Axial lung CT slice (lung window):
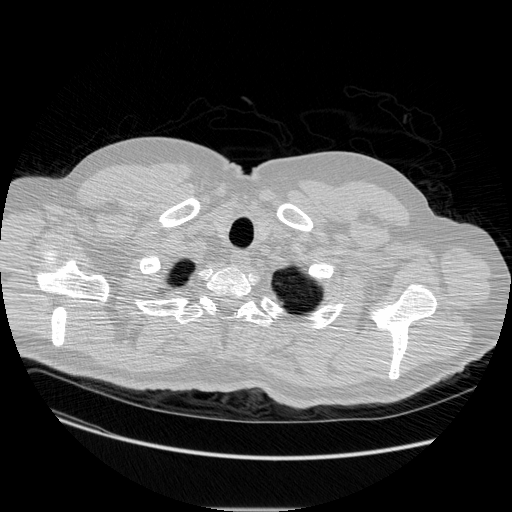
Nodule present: no